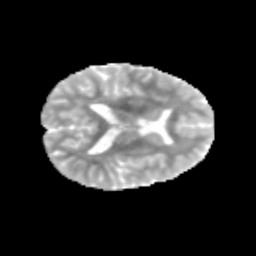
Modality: MD
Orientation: axial
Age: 12
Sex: female
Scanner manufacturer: siemens
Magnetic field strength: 3 T
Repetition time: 3.8 s
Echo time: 0.07 s